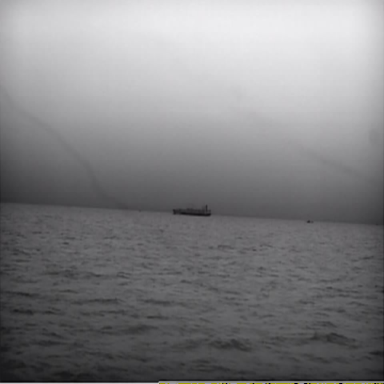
There is a fishing_boat in the infrared image.